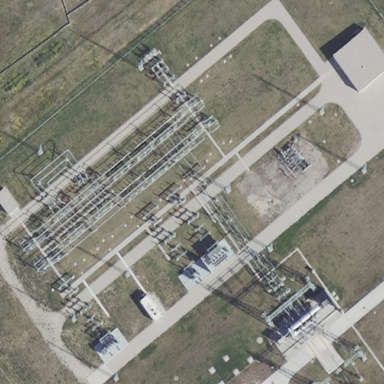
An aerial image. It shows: Outdoor transmission substation.